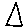
Label: triangle